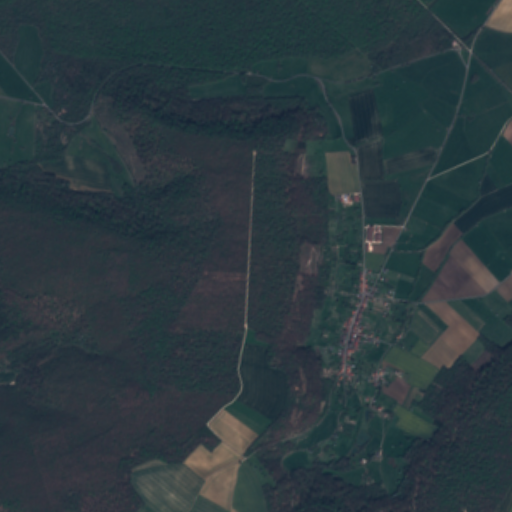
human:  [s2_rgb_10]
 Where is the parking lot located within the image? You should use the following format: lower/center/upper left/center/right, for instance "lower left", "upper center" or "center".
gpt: The parking lot is located in the lower center of the image.
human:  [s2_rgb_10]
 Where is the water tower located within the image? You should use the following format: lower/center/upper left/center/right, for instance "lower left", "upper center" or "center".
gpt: The water tower is located in the center of the image.
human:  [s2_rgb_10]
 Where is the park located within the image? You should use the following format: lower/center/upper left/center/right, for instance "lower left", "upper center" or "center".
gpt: There is no park in the image.